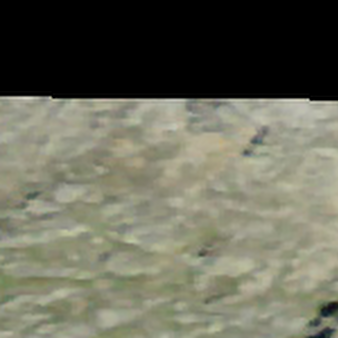
Label: other